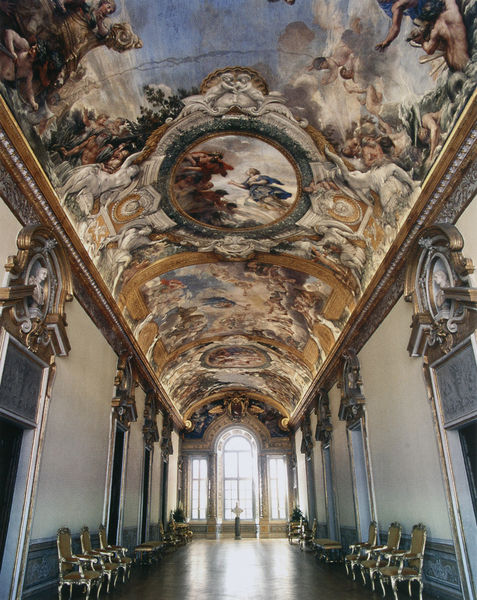
Titel: Galerie
Künstler: Pietro da Cortona
Standort: Rom
Institution: Palazzo Pamphilii
Schlagwörter: blau, flügel, gemälde, gott, himmel, schatten, weiß, wolken, gelb, grün, menschen, ocker, blume, blumen, braun, fenster, grau, hell, licht, raum, schwarz, stuhl, stühle, tür, zimmer, rot, schloss, tiere, malerei, ornament, architektur, barock, lang, rahmen, weit, bild, möbel, spiegelung, kirche, boden, gold, sessel, decke, renaissance, rokoko, kreis, oval, rund, engel, relief, bogen, türen, parkett, wartesaal, farben, farbe, bank, rand, saal, rundbogen, kuppel, architecture, blue, chair, church, crown, hall, men, ornate, palace, religious, white, window, women, chairs, dress, gestühl, green, painting, room, wall, windows, büste, glanz, ornamente, verzierung, wandgemälde, stuck, floor, podest, tor, galerie, halle, foto, fotografie, photographie, fussboden, eingang, gang, gewölbe, medaillon, palast, torso, flur, kunst, rom, photo, wandschmuck, wappen, skulpturen, plastiken, bestuhlung, dekce, götter, teufel, angel, angels, cloud, clouds, heaven, nudes, sky, krieger, fresken, florenz, building, head, roof, vatikan, deckengemälde, fresko, light, plants, gefasst, drinnen, büsten, putten, nymphenburg, bust, animals, beard, myth, verzierungen, verputz, fresco, statue, door, cherubs, tonne, riss, deckenmalerei, spätbarock, tonnengewölbe, duchgang, doors, bogengang, bogenfenster, sitzreihen, walls, druchgang, supraporte, ceiling, medaillons, säle, art, colourful, gallery, prächtig, fraben, prunkvoll, circles, freske, god, long, colour, paint, space, deckenfresko, kartuschen, korridor, deckenbemalung, fesko, doorway, deckenfresco, border, mural, hallway, photograph, photography, sopraporte, big, fenstel, farbfotot, ädkula, indoor, klostergang, barock renaissance, architekltur, suprapore, busts, serliana, ornage, michaelangelo, huge, ich hab keine ahnung, begenfenster, doord, pannel, celling, stphle, deckenlamerei, gangf, dekcenmalerei, celaing, panneling, godl, light', ornte, 천장이 높은 복도가 있다, 천장에는 그림이 그려져 있다, 그림에는 사람들이 말을 타고 있는 듯 하다, 복도에는 의자들이 놓여있다, 또한 여러 문이 있다, 복도 끝에 창문이 있다